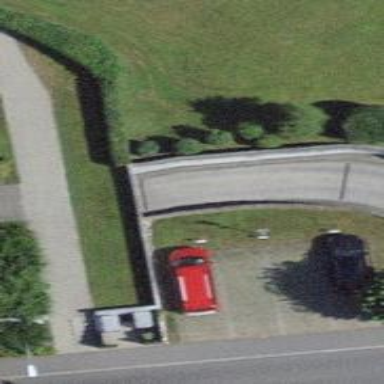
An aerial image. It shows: Parking entrance.